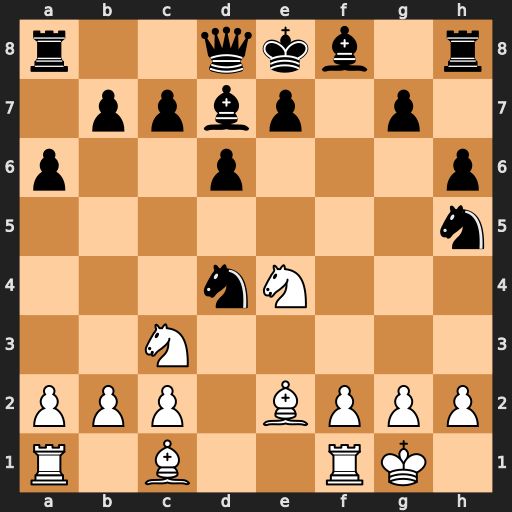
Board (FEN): r2qkb1r/1ppbp1p1/p2p3p/7n/3nN3/2N5/PPP1BPPP/R1B2RK1
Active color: w
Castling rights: kq
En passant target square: -
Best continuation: Bxh5+ g6 Bxg6#